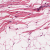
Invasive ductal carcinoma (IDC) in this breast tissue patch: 0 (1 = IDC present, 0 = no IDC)